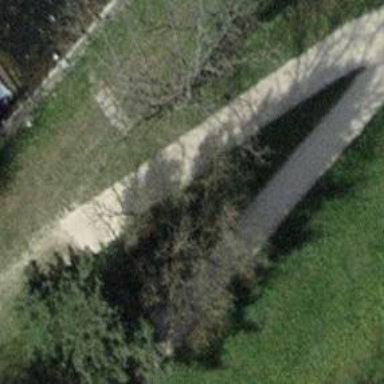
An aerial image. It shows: Compacted path road.